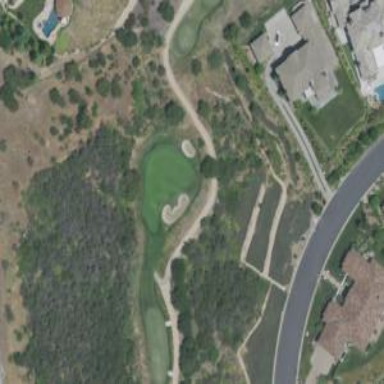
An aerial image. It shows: Path for both road and golf.